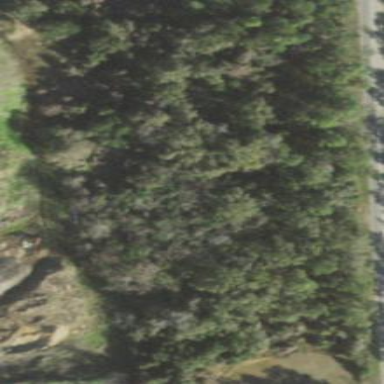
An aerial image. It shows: Mixed woodland with various types of leaves.